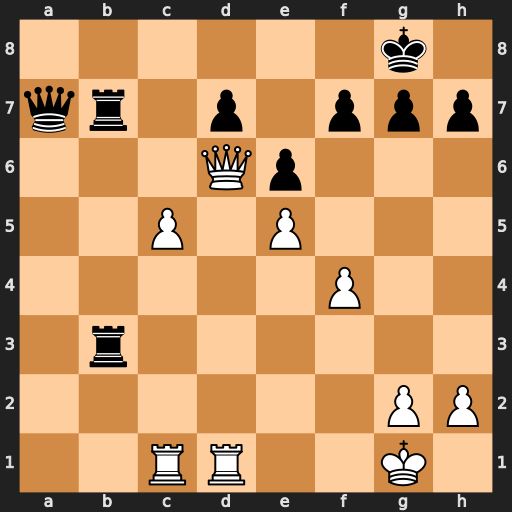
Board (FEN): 6k1/qr1p1ppp/3Qp3/2P1P3/5P2/1r6/6PP/2RR2K1
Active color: w
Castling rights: -
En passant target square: -
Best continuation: Ra1 Qb8 c6